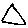
Label: triangle